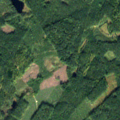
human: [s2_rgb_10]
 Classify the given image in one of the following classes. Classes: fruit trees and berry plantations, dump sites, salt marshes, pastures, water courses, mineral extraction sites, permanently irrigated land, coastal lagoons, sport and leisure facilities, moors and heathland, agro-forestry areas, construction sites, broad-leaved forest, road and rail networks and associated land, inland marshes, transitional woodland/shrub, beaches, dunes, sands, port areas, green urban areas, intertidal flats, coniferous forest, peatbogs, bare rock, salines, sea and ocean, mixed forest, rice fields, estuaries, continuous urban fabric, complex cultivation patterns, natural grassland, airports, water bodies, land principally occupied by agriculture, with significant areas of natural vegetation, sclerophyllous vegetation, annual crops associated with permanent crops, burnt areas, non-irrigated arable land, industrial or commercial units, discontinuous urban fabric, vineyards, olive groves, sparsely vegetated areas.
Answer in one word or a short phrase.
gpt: coniferous forest, transitional woodland/shrub